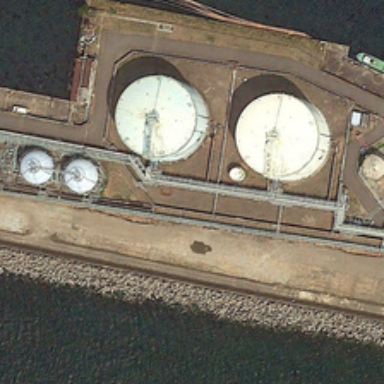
The oil tanker is equipped with a large number of oil tanks in the dark .